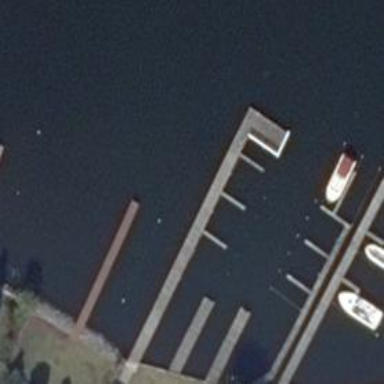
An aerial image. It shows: Man-made pier.